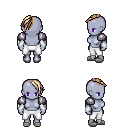
a pixel art fantasy rpg character, female body template, dark elf, purple skin, steel arm armor, white pants, white blonde long mohawk hairstyle, white cloth bracers, white slippers, four views (front, back, left, right), 2x2 character sprite sheet, small pixel art, hard edges, no anti-aliasing